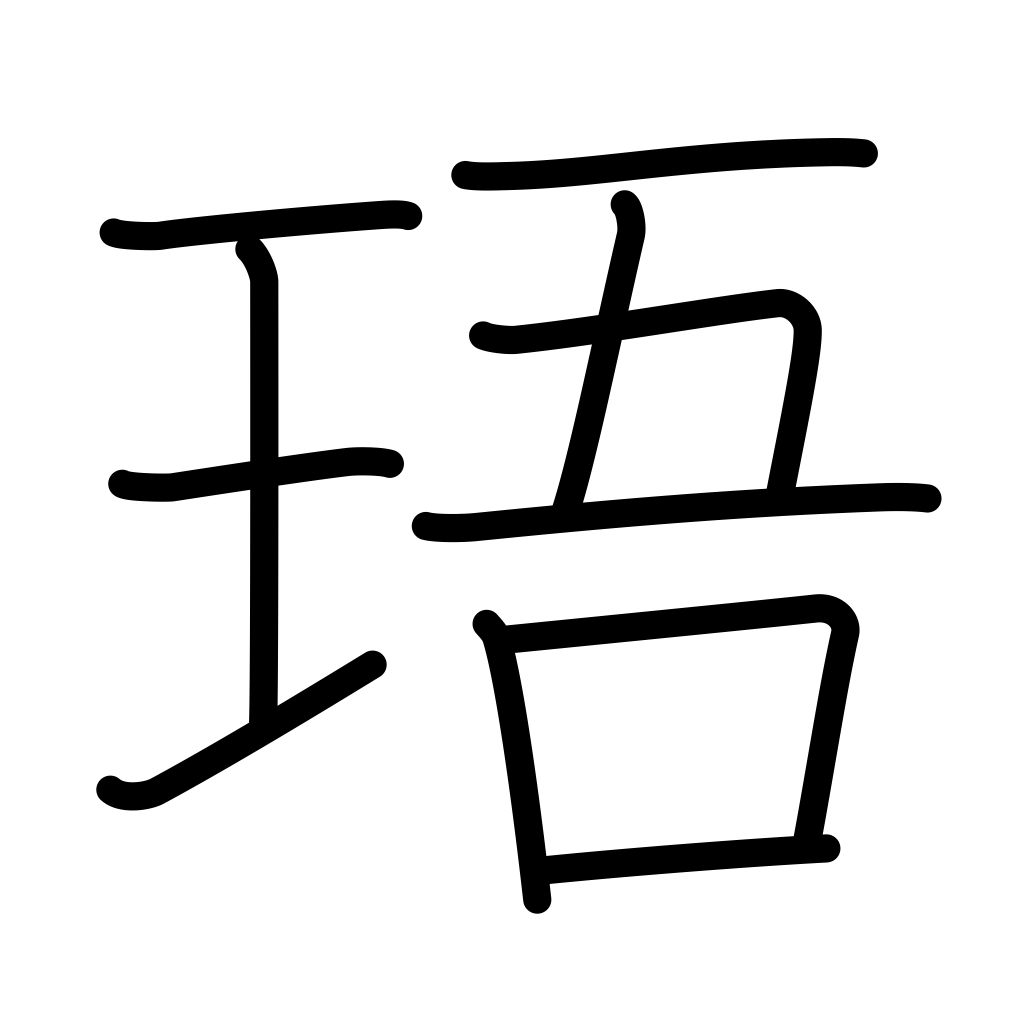
Meaning: jewel